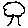
Label: tree